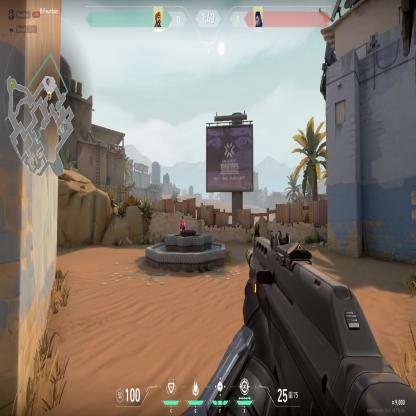
Label: enemy